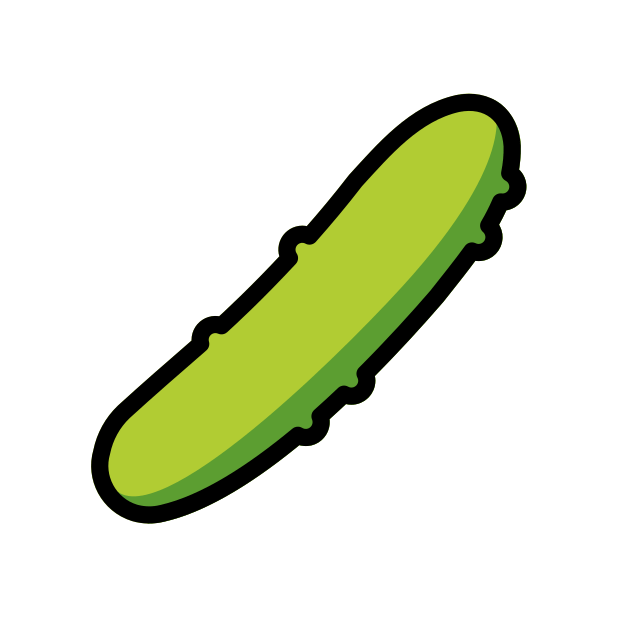
cucumber